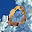
Label: 0